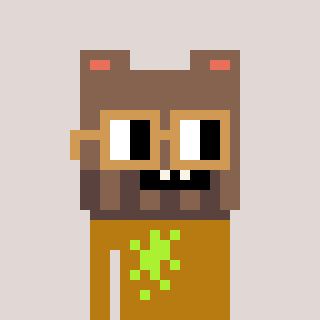
a pixel art character with square brown glasses, a bear-shaped head and a gold-colored body on a warm background